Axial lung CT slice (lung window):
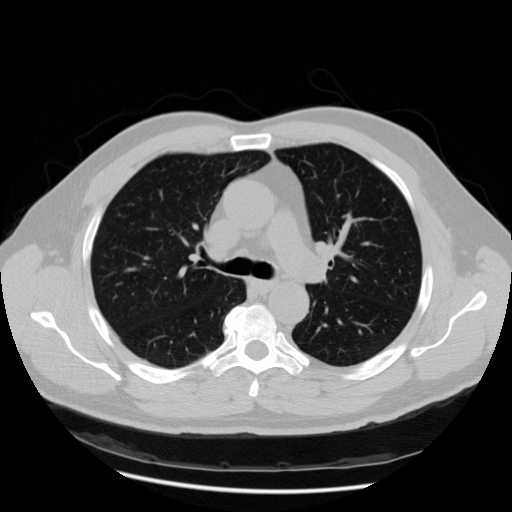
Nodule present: no